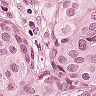
Metastatic tissue present: yes